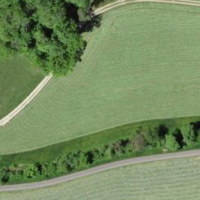
EUNIS habitat code: 52
Species observed at this site:
Orchis militaris
Emberiza citrinella